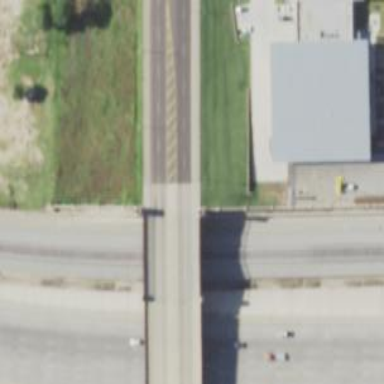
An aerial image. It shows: Secondary road bridge with separate track for cyclists.